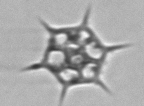
Label: Dictyocha